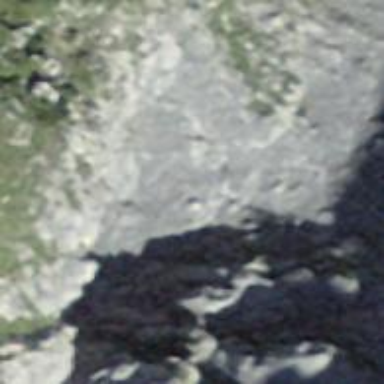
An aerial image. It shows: Natural cliff.